Question: I'm making an app using Xamarin Forms. I have a tabbed page and wish to change the color of the tabbed indicator. However I am unable to change it from the default of white.
A white indicator example:

I've tried changing the tabIndicatorColor in the Tabbar.xml file as shown below:
'''
<android.support.design.widget.TabLayout xmlns:android="http://schemas.android.com/apk/res/android"
xmlns:app="http://schemas.android.com/apk/res-auto"
android:id="@+id/sliding_tabs"
android:layout_width="match_parent"
android:layout_height="wrap_content"
android:background="?attr/colorPrimary"
android:theme="@style/ThemeOverlay.AppCompat.Dark.ActionBar"
app:tabIndicatorColor="@color/colourSelected"
app:tabGravity="fill"
app:tabMode="fixed" />
'''
However this doesn't change it, no matter what color I use, the indicator will still be white. How do I go about fixing this?
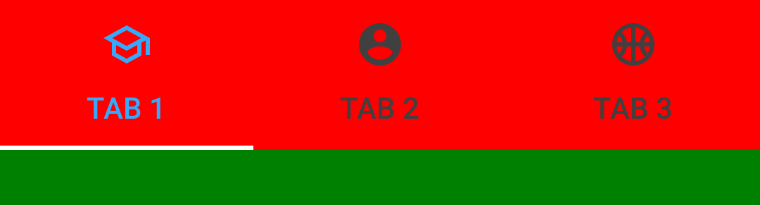
Answer: Took me a while, but the problem seems to be a bug compiling with Android 10.0. Changing the "Compile using Android version" option to 9.0 from 10.0 in the android application screen fixed the problem.
After doing that, tabIndicatorColor works as intended.